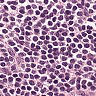
Metastatic tissue present: no